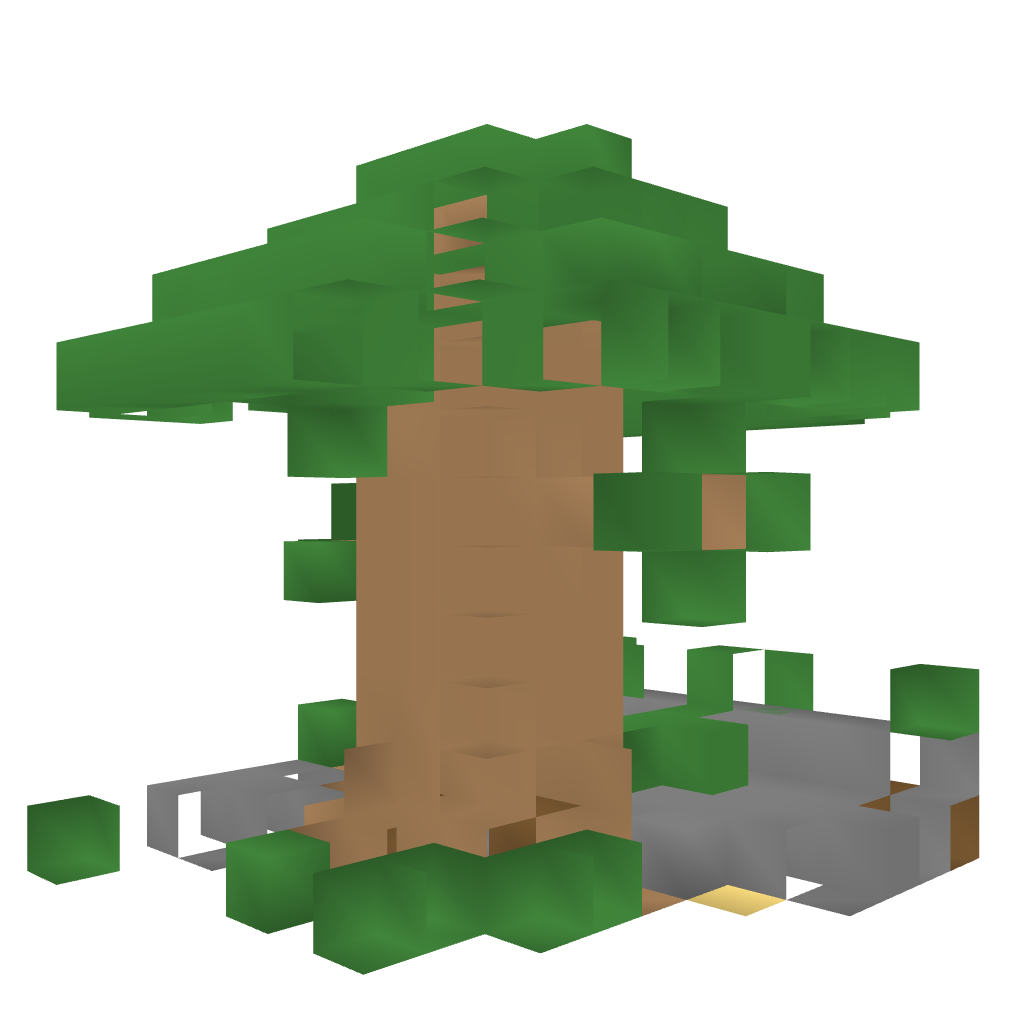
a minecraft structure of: Large oak tree bad low quality